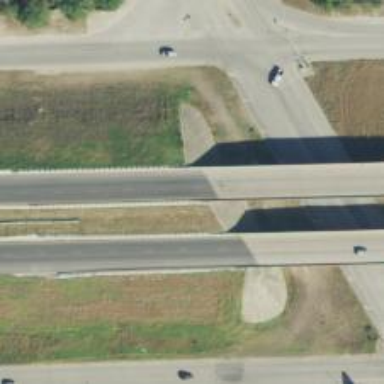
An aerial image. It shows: Bridge over motorway.